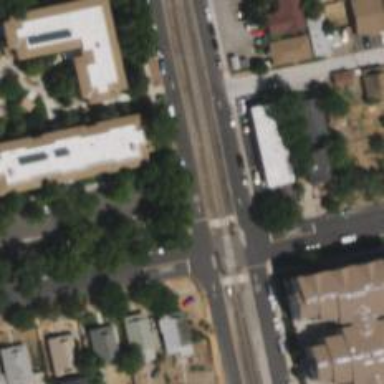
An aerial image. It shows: Residential road with asphalt surface and separate sidewalk.